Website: slack
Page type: stored-credit-cards
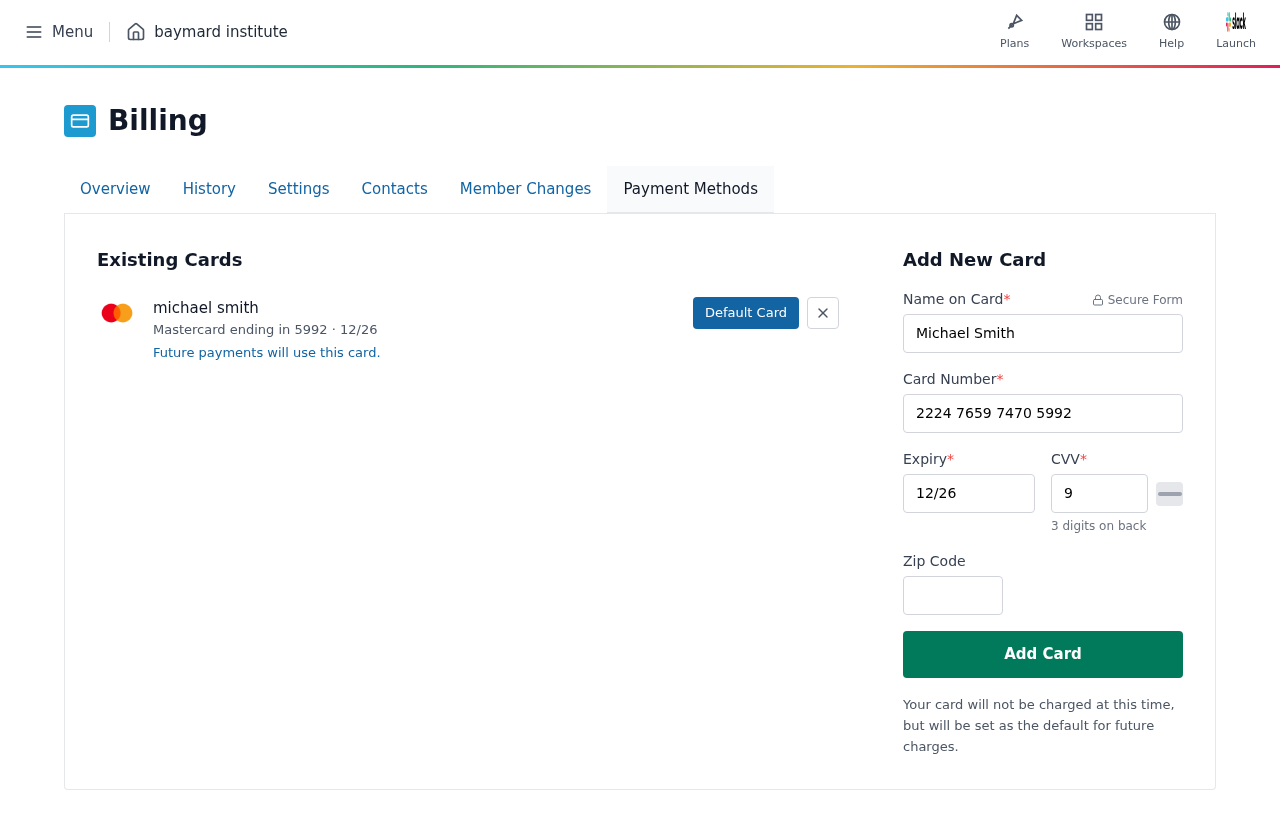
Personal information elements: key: PII_CARD_CVV
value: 956
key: PII_CARD_EXPIRY
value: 12/26
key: PII_CARD_EXPIRY_MONTH
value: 12
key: PII_CARD_EXPIRY_YEAR
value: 26
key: PII_CARD_LAST4
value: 5992
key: PII_CARD_NUMBER
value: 2224 7659 7470 5992
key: PII_CARD_TYPE
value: Mastercard
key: PII_FULLNAME
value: michael smith
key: PII_FULLNAME
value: Michael Smith
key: PII_POSTCODE
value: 67727